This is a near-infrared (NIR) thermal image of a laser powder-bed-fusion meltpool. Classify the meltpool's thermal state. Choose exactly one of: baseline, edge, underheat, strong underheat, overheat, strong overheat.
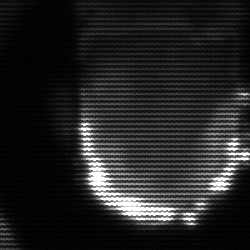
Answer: baseline